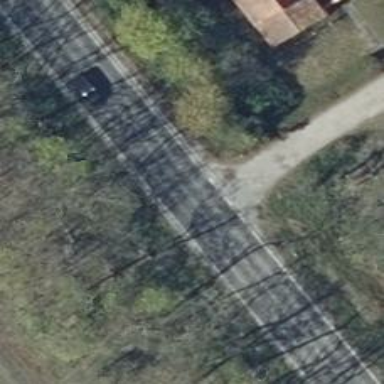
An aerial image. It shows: Asphalt path.